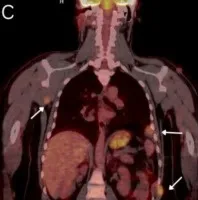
Fused images. Demonstrate hypermetabolic two left pleural and intercostal soft tissue masses, as well as, a soft tissue lesion in the right axillary.
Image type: radiology (pet)